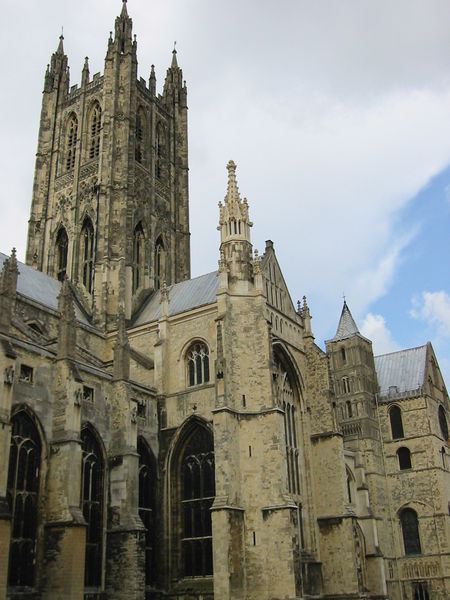
Titel: Kathedrale von Canterbury
Standort: Canterbury, Kathedrale (EU - GB)
Schlagwörter: blau, gott, himmel, wolken, kirchturm, fenster, hintergrund, pfeiler, säulen, dach, gebäude, haus, beige, architektur, spitze, stein, steine, kirche, england, front, gotik, turm, spanien, ansicht, bogen, fassade, dächer, mauer, rundbogen, seitenansicht, hoch, foto, fotografie, bögen, eingang, burg, kloster, türmchen, türme, dom, münster, kathedrale, sandstein, gotisch, querhaus, spitzbogen, spitzbögen, untersicht, mauern, schloß, apsis, streben, basilika, quadratisch, maßwerk, kriche, vierung, bogenfenster, fialen, strebewerk, tabernakel, spitzfenster, fiale, strbepfeiler, gotok, strebebögen, aufragend, compostella, hochfenster, tutm, canterbury, 1350, abbey, hauotschiff, hauptturm, strebepfeilder, exterior, brvelona, abbesy